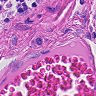
Metastatic tissue present: no